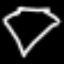
Label: diamond